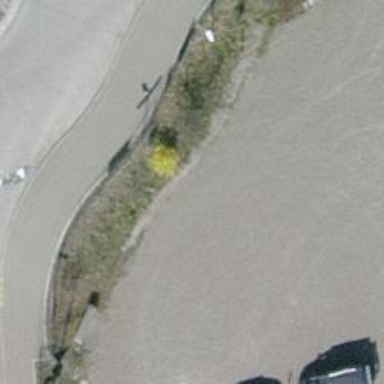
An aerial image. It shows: Compacted service road used as parking aisle.